Question: My HTML has a class called '.required' that is assigned to required fields.
Here is the HTML:
'''
<form action="/accounts/register/" method="post" role="form" class="form-horizontal">
<input type='hidden' name='csrfmiddlewaretoken' value='brGfMU16YyyG2QEcpLqhb3Zh8AvkYkJt' />
<div class="form-group required">
<label class="col-md-2 control-label">Username</label>
<div class="col-md-4">
<input class="form-control" id="id_username" maxlength="30" name="username" placeholder="Username" required="required" title="" type="text" />
</div>
</div>
<div class="form-group required"><label class="col-md-2 control-label">E-mail</label><div class="col-md-4"><input class="form-control" id="id_email" name="email" placeholder="E-mail" required="required" title="" type="email" /></div></div>
<div class="form-group required"><label class="col-md-2 control-label">Password</label><div class="col-md-4"><input class="form-control" id="id_password1" name="password1" placeholder="Password" required="required" title="" type="password" /></div></div>
<div class="form-group required"><label class="col-md-2 control-label">Password (again)</label><div class="col-md-4"><input class="form-control" id="id_password2" name="password2" placeholder="Password (again)" required="required" title="" type="password" /></div></div>
<div class="form-group required"><label class="col-md-2 control-label">first name</label><div class="col-md-4"><input class="form-control" id="id_first_name" maxlength="30" name="first_name" placeholder="first name" required="required" title="" type="text" /></div></div>
<div class="form-group required"><label class="col-md-2 control-label">last name</label><div class="col-md-4"><input class="form-control" id="id_last_name" maxlength="30" name="last_name" placeholder="last name" required="required" title="" type="text" /></div></div>
<div class="form-group required"><label class="col-md-2 control-label">&#160;</label><div class="col-md-4"><div class="checkbox"><label><input class="" id="id_tos" name="tos" required="required" type="checkbox" /> I have read and agree to the Terms of Service</label></div></div></div>
<div class="form-group">
<div class="col-sm-offset-2 col-sm-10">
<button type="submit" class="btn btn-primary">
<span class="glyphicon glyphicon-star"></span> Sign Me Up!
</button>
</div>
</div>
</form>
'''
I added the following to my CSS;
'''
.form-group .required .control-label:after {
content:"*";color:red;
}
'''
Still that does not give a red '*' around the required fields. What am I missing here? Isn't there a direct way in Bootstrap 3 to introduce '*' to required fields?
---
## EDIT
The '*' in terms and conditions does not appear immediately to a checkbox. How to fix this?

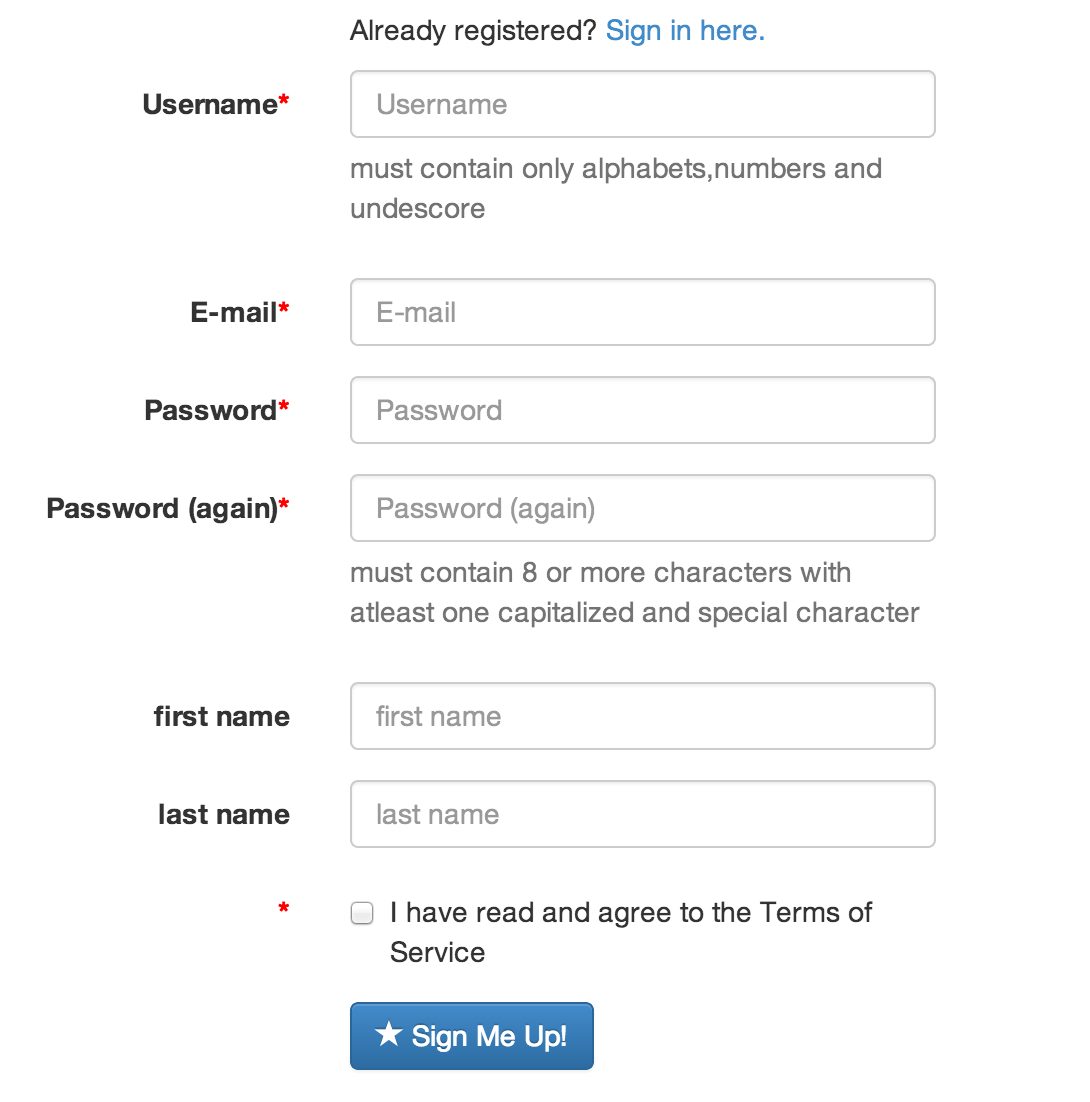
Answer: Use '.form-group.required' without the space.
'''
.form-group.required .control-label:after {
content:"*";
color:red;
}
'''
For the checkbox you can use the pseudo class :not(). You add the required * after each label unless it is a checkbox'''
.form-group.required:not(.checkbox) .control-label:after,
.form-group.required .text:after { /* change .text in whatever class of the text after the checkbox has */
content:"*";
color:red;
}
'''
Note: not testedYou should use the .text class or target it otherwise probably, try this html:'''
<div class="form-group required">
<label class="col-md-2 control-label">&#160;</label>
<div class="col-md-4">
<div class="checkbox">
<label class='text'> <!-- use this class -->
<input class="" id="id_tos" name="tos" required="required" type="checkbox" /> I have read and agree to the Terms of Service
</label>
</div>
</div>
</div>
'''
Ok third edit:
'''
.form-group.required .control-label:after {
content:"*";
color:red;
}
'''
'''
<div class="form-group required">
<label class="col-md-2">&#160;</label> <!-- remove class control-label -->
<div class="col-md-4">
<div class="checkbox">
<label class='control-label'> <!-- use this class as the red * will be after control-label -->
<input class="" id="id_tos" name="tos" required="required" type="checkbox" /> I have read and agree to the Terms of Service
</label>
</div>
</div>
</div>
'''